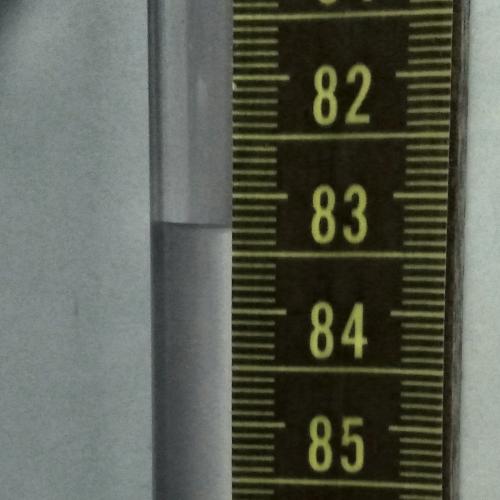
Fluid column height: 83.3 cm